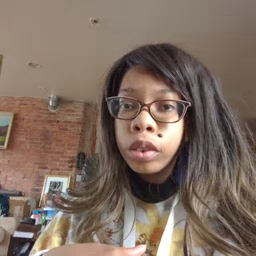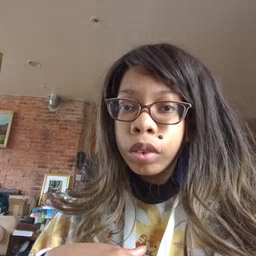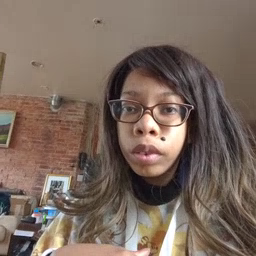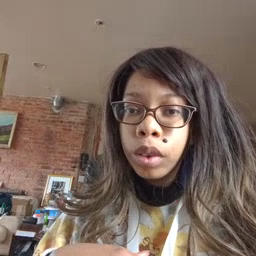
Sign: give